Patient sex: M
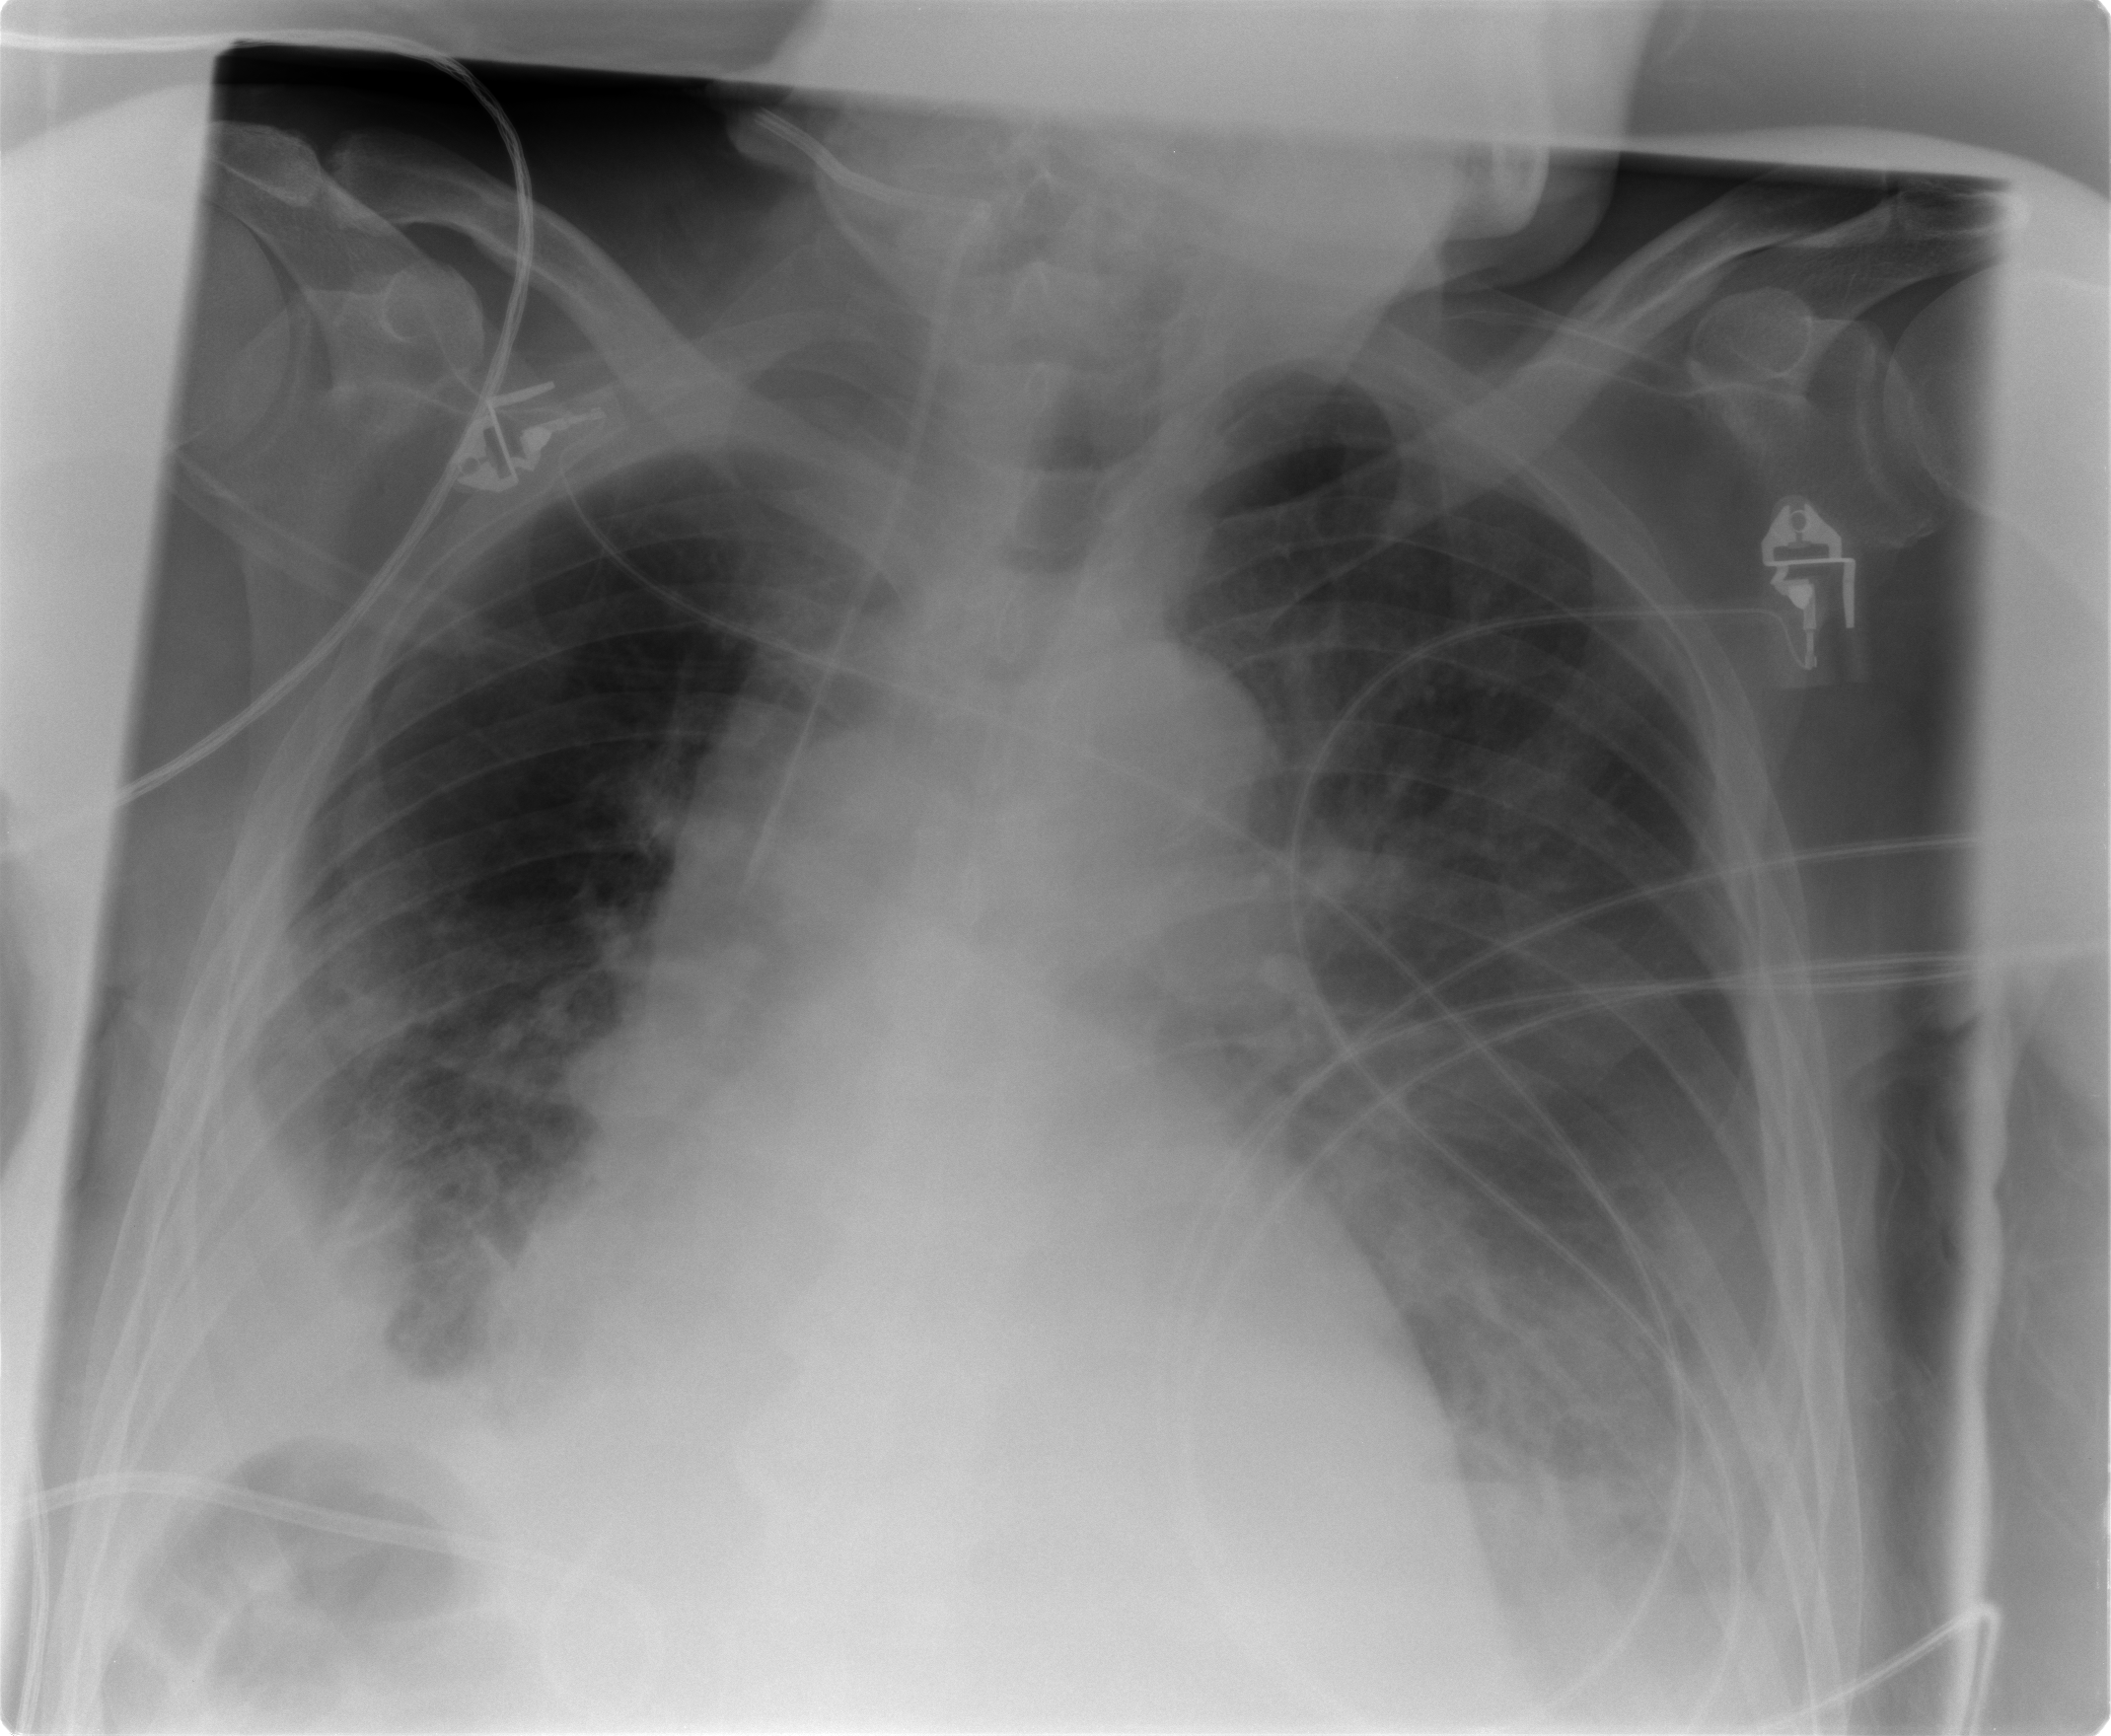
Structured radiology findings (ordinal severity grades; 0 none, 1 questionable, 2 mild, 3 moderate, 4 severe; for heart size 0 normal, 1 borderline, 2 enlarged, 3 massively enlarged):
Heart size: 2
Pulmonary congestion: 2
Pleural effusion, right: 3
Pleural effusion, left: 2
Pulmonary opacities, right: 2
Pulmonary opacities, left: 2
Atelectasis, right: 2
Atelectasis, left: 2